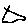
Label: triangle